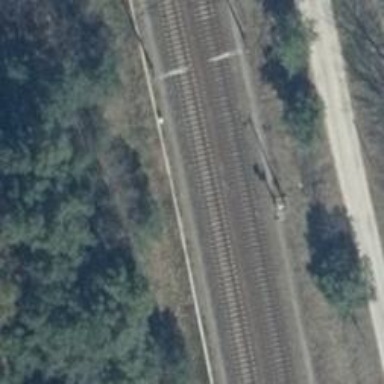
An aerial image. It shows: Railway signal.